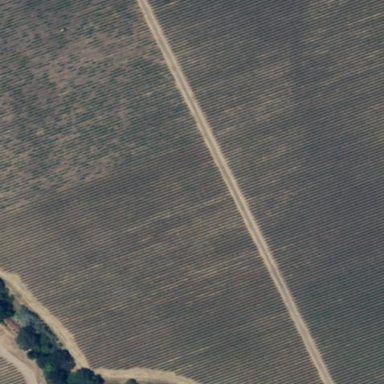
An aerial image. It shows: Vineyard with grape crops.